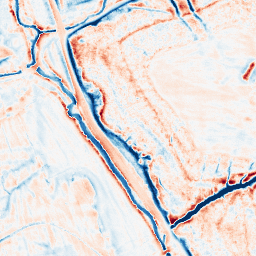
Category: edge_preserving
Decomposition family: guided
Decomposition parameters: radius: 4
eps: 1
Upsampling method: lanczos
Upsampling parameters: scale: 4
Upsampling scale: 4